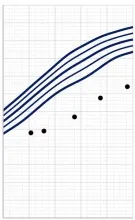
Patient's growth charts. Our infant's anthropometric measurements are plotted against Japanese neonatal anthropometric charts of male infants delivered by a para 0 mother according to gestational age at birth. Dots indicate the patient's measurements at the given postmenstrual age. Body length.
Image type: chart (chart)